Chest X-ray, PA view. Patient: 48 years old, sex F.
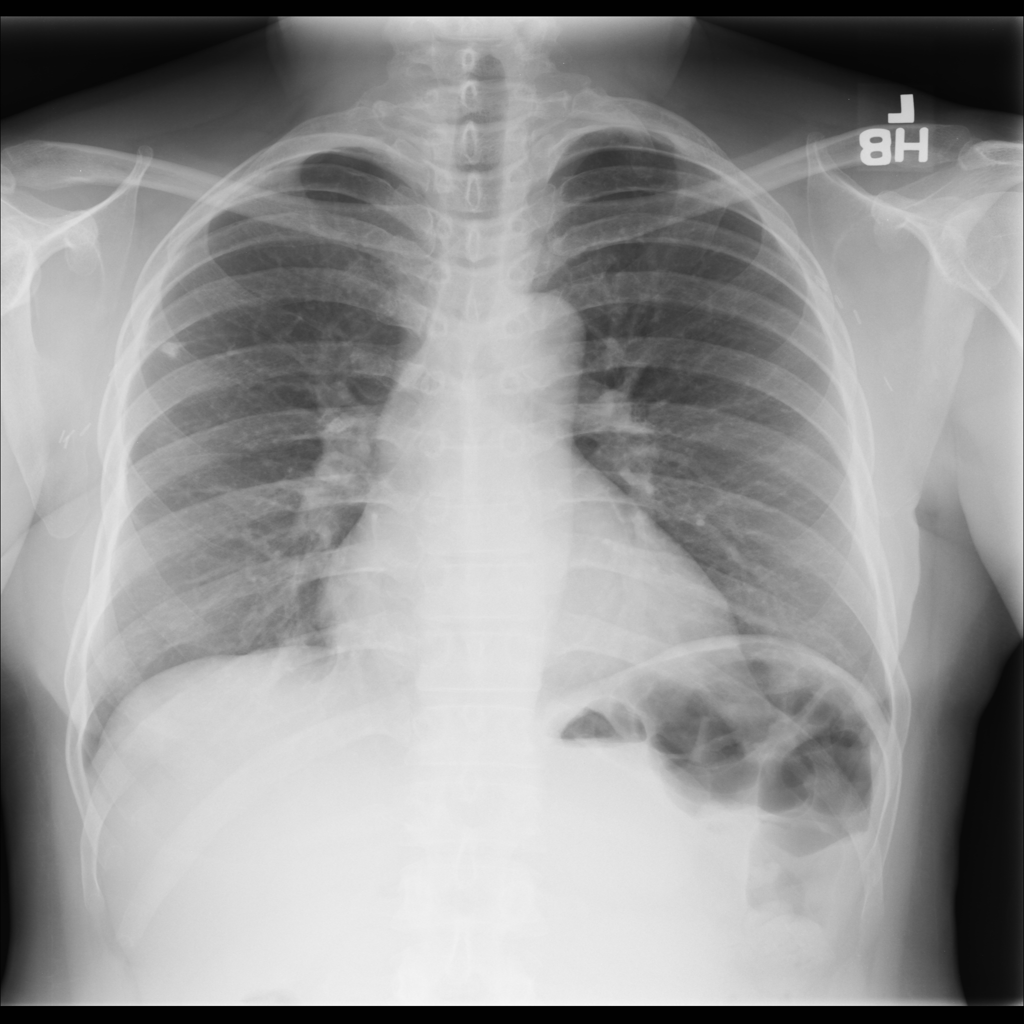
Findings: No Finding